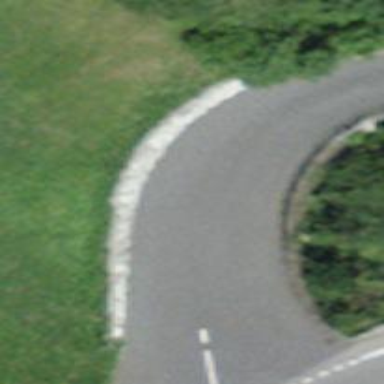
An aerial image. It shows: Smoothly paved residential road.